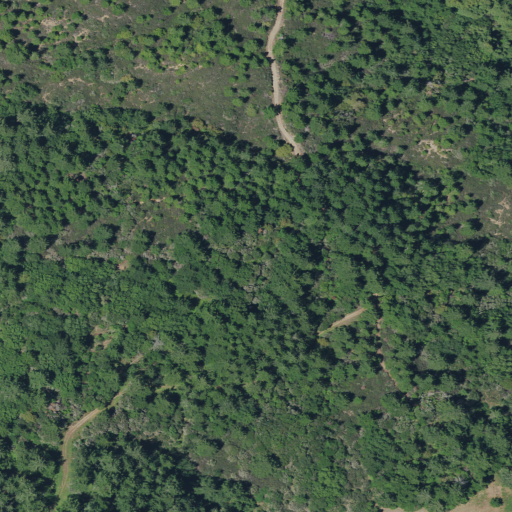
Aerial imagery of mountain in California named Oat Hill containing evergreen forest, mixed forest, and shrub